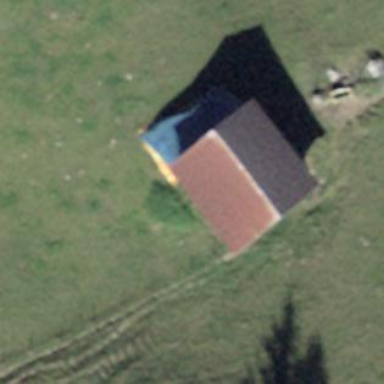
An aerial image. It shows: Farm auxiliary building.